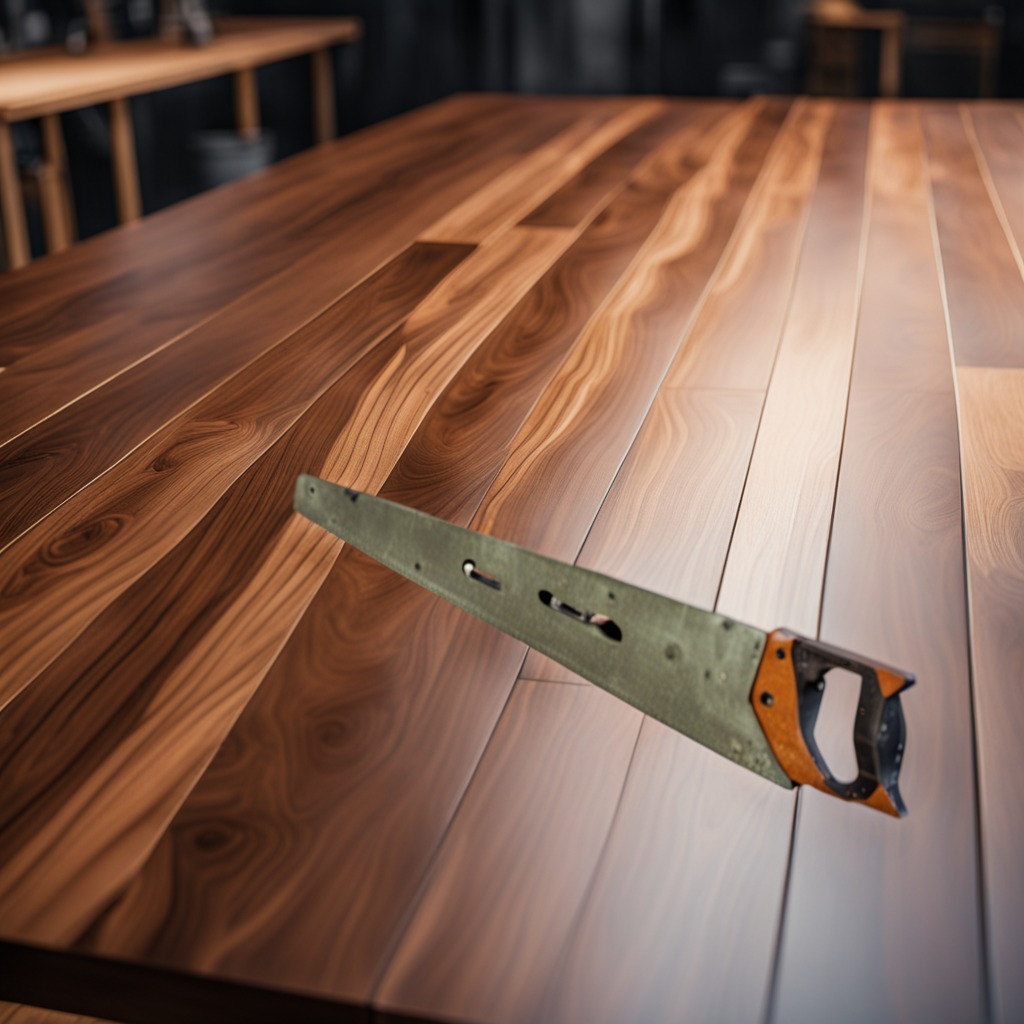
A metal saw is lying on the wooden table.